Field crop: maize
Growth stage: 1
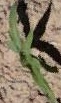
Species: maize